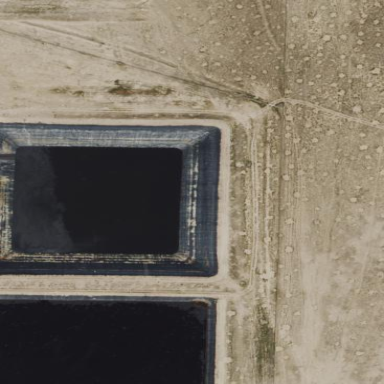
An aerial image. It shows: Reservoir containing sewage water.